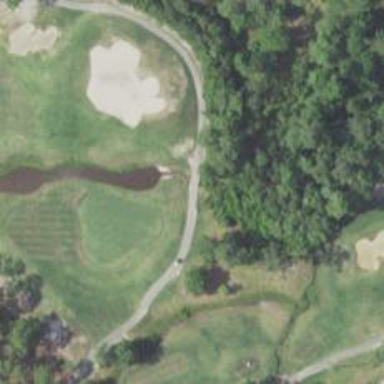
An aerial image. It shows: Footway that serves as golf path.